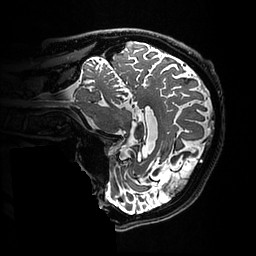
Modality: T2w
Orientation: sagittal
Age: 72
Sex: male
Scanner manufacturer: ge
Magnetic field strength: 3 T
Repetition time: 3.202 s
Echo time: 0.05868 s